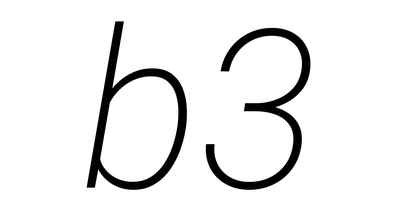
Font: Roboto-Italic_ExtraLight_Italic